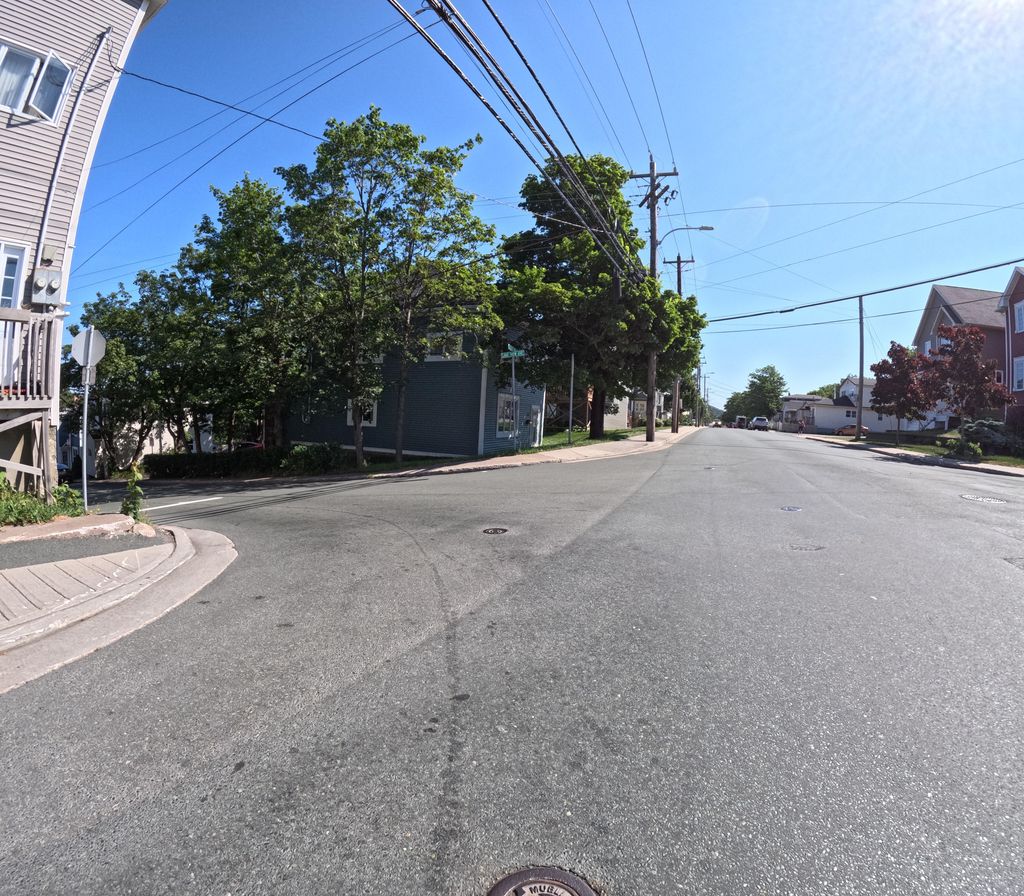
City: st_johns